Sex: F
Age: 48
Scanner: Avanto
Primary tumour origin: Non-Small Cell Lung Cancer
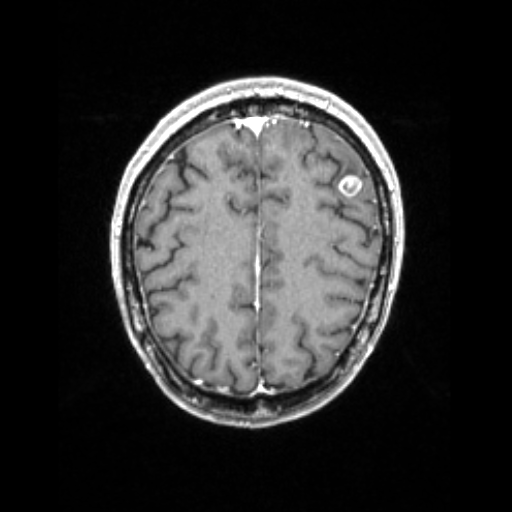
Segmented lesion volume (cc): 1.414
Number of lesion components: 3